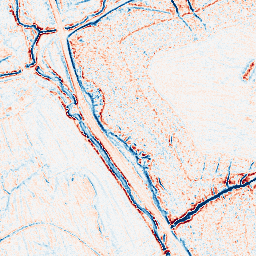
Category: edge_preserving
Decomposition family: anisotropic_diffusion
Decomposition parameters: iterations: 5
kappa: 10
gamma: 0.2
Upsampling method: sinc_blackman
Upsampling parameters: scale: 2
kernel_size: 8
Upsampling scale: 2